Question: I have a method attached to a button. A user enters their name in an input, and when the button is clicked, information from that user is displayed. How I am planning to do that is explained below..
I am trying to pass in a value from one Observable into another Observable. The value I am trying to get from the first Observable is an ID that is then used within the second Observable.
My current method of doing this is using the switchMap operator. However, when passing in the ID from the first Observable into the second, I am seeing 'undefined' in my console..
I am thinking that either I am not accessing the ID correctly when calling the first Observable.. Or I should not use switchMap ??
It's also weird and I thought I was close because using Object.keys(player)['0'] I can get the first Object key (Data). But using Object.keys(player)['0'].id; is undefined :/
This is response object I am trying to get the ID from:

click function within my component:
'''
click() {
this.playerService.getPlayer(this.searchString).pipe(
switchMap(player => {
let ID = Object.keys(player)['0'];
let anotherID = ID['0'].id;
return this.playerService.getSeasonStats(anotherID);
}))
.subscribe(id => this.player = id)
}
'''
Service with getPlayer method and getSeasonStats method:
'''
getPlayer(query: string):Observable<Player> {
let getHeaders = new HttpHeaders({'Authorization':'Bearer API_Key', 'Accept': 'application/vnd.api+json'});
return this.http.get<Player>('https://api.com/shards/steam/players?filter[playerNames]=${query}', {
observe:'body',
responseType: 'json',
headers: getHeaders
});
}
getSeasonStats(id: string):Observable<SeasonStats[]> {
let getHeaders = new HttpHeaders({'Authorization':'Bearer API_Key', 'Accept': 'application/vnd.api+json'});
return this.http.get<SeasonStats[]>('https://api.com/shards/steam/players/${id}/seasons/division.bro.official.pc-2018-04', {
observe:'body',
responseType: 'json',
headers: getHeaders
});
}
'''
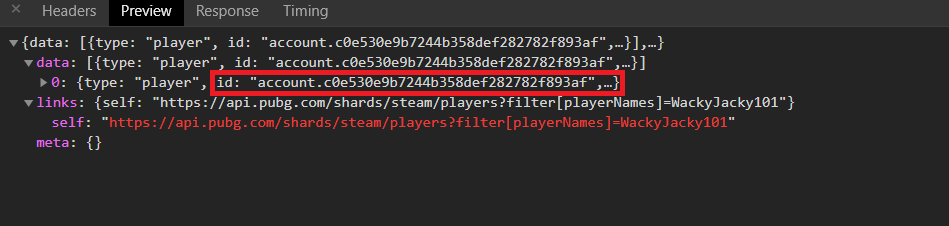
Answer: Your problem is:
'''
let ID = Object.keys(player)['0'];
let anotherID = ID['0'].id;
'''
the line 'Object.keys(player)['0']' returns you '"data"' as string, now doing '['0']' you get "d"... so your result is '"d".id => undefined'
Maybe you need to do something like:
'''
let playerData = player["data"][0];
let anotherID = playerData.id;
'''